Question: I have just installed the filter but I am not able to run it
Every time I try to run it, I run into this problem

I tried to find the answer on the internet but could not find the answer
Some people said make changes to the gradle-wrapper.properties file
But he still did not answer
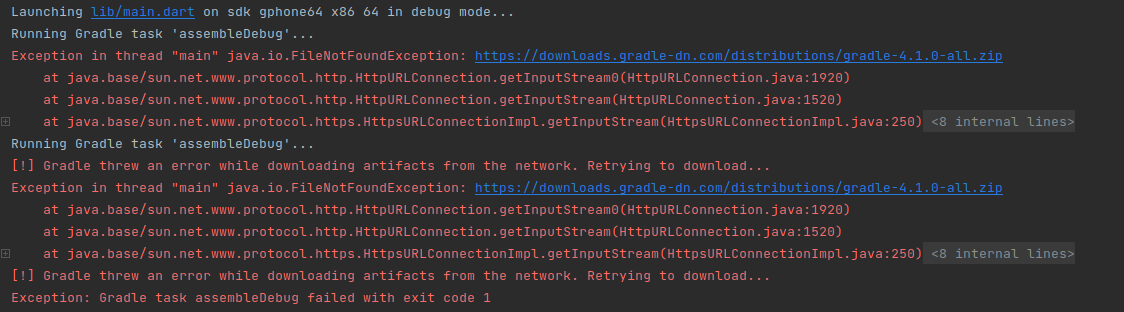
Answer: That project is very old and cannot be opened using newer Android Studio versions because Gradle 4 is obsoleted.
Please use Studio 3.x.
Or try to upgrade to Gradle 7+ by editing "build.gradle", but it could require other changes in gradle files and/or included libraries.